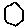
Label: hexagon